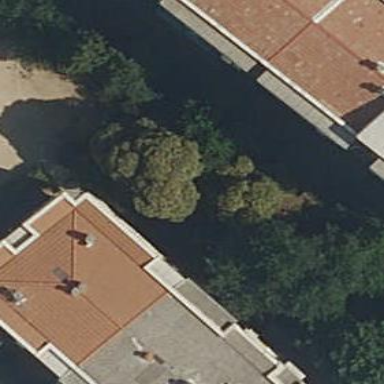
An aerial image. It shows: Garden with kerb barrier.